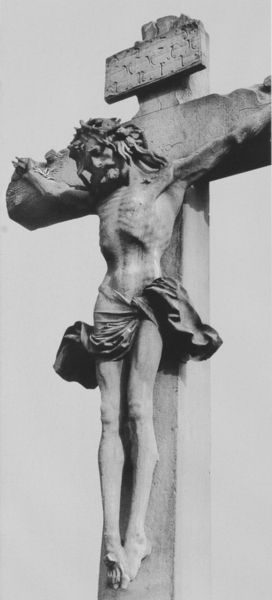
Titel: Kruzifixus vom Alten Friedhof in Baden-Baden
Künstler: Niclas Gerhaerts von Leyden
Standort: Baden-Baden
Institution: Pfarrkirche St. Peter und Paul
Schlagwörter: gott, haut, kopf, körper, lendenschurz, mann, nackt, brust, haar, holz, nase, tuch, bart, arme, augen, falten, hinrichtung, stein, tod, tot, bild, hände, kirche, figur, haare, krone, locken, skulptur, statue, beine, deutschland, relief, füße, schrift, angst, bretagne, tafel, inschrift, büste, plastik, nagel, nägel, foto, knochen, schild, blut, hängen, dürr, lendentuch, glaube, kreuz, rippen, brett, schwarzweiß, text, kranz, schnitzerei, photo, korpus, christus, grab, jesus, jesus christus, kreuzigung, sterben, leid, leiden, qual, schmerz, ermordung, dornen, kruzifix, heiliger, gekreuzigt, brustkorb, christen, jesu, dornenkrone, christi, erlöser, mager, holzskulptur, pathosformel, gekreuzigte, schnitzkunst, gekreuzigter, passion, inri, kruzifixus, dreinageltypus, christus am kreuz, georg petel, innschrift, kreuzbalk, kreuzbalken, krucificus, krucifix, petel, schrägansicht, corpus, sohn gottes, nazareth, peinigung, gehängter, erhängen, 17. jahrhundert, wegekreuz, passion+, brett#, dod, l-kirche